Question: Here's what I want the end result to look like...

I am trying to use a GridBagLayout for this but not sure if its the right choice because it's coming out all over the place. I know I shouldn't write all my code in a single constructor but here's what I have so far...
'''
import javax.swing.*;
import javax.swing.border.Border;
import java.awt.*;
import java.awt.Font;
import java.awt.event.*;
import static java.lang.Math.*;
public class HomeStylePizza extends JFrame{
private static final int WIDTH = 500;
private static final int HEIGHT = 400;
//GUI components
private JLabel lblEachTopping, lblPizzaSize, lblPizzaType, lblWelcome, lblYourOrder;
private JButton btnProcessSelection;
private JCheckBox cbPepproni, cbSausage, cbMushrooms, cbPineapple, cbOnion, cbBellPepper;
private JRadioButton rbSmall, rbMedium, rbLarge, rbThinCrust, rbMediumCrust, rbPan;
private ButtonGroup grp1, grp2;
private JTextArea textArea;
private CalculateButtonHandler cbHandler;
public HomeStylePizza()
{
//Create new labels
lblEachTopping = new JLabel("Each Topping: $1.50");
lblPizzaSize = new JLabel("Pizza Size");
lblPizzaType = new JLabel("Pizza Type");
lblWelcome = new JLabel("Welcome to Home Style Pizza Shop");
lblYourOrder = new JLabel("Your order:");
//Create new buttons
btnProcessSelection = new JButton("Process Selection");
cbHandler = new CalculateButtonHandler();
btnProcessSelection.addActionListener(cbHandler);
//Create new JCheckBoxes
cbPepproni = new JCheckBox("Pepproni");
cbSausage = new JCheckBox("Sausage");
cbMushrooms = new JCheckBox("Mushrooms");
cbPineapple = new JCheckBox("Pineapple");
cbOnion = new JCheckBox("Onion");
cbBellPepper = new JCheckBox("Bell Pepper");
//Create radio buttons
rbSmall = new JRadioButton("Small: $6.50");
rbMedium = new JRadioButton("Medium: $8.50");
rbLarge = new JRadioButton("Large: $10.00");
rbThinCrust = new JRadioButton("Thin Crust");
rbMediumCrust = new JRadioButton("Medium Crust");
rbPan = new JRadioButton("Pan");
//Create new TextArea
textArea = new JTextArea(6, 10);
//Set title
setTitle("Pizza Shop");
//Create new font layout
Font font = new Font("New Times Roman", Font.BOLD, 18);
//get the container
Container pane = getContentPane();
JPanel thePanel = new JPanel();
thePanel.setLayout(new GridBagLayout());
//set the layout
pane.setLayout(new GridBagLayout());
GridBagConstraints gridConstraints = new GridBagConstraints();
gridConstraints.gridx = 1;
gridConstraints.gridy = 1;
gridConstraints.gridwidth = 1;
gridConstraints.gridheight = 1;
gridConstraints.weightx = 50;
gridConstraints.weighty = 100;
gridConstraints.insets = new Insets(5,5,5,5);
gridConstraints.anchor = GridBagConstraints.CENTER;
gridConstraints.fill = GridBagConstraints.BOTH;
//Place components in the pane
thePanel.add(lblWelcome, gridConstraints);
gridConstraints.anchor = GridBagConstraints.FIRST_LINE_START;
gridConstraints.gridwidth = 20;
gridConstraints.gridx = 15;
lblWelcome.setFont(new Font("New Times Roman", Font.BOLD, 18));
lblWelcome.setForeground(Color.RED);
//Create new vertical box and place a titled border around it
Box optionBox1 = Box.createVerticalBox();
optionBox1.setBorder(BorderFactory.createTitledBorder(null, "Toppings", 0, 0, new Font("times new roman", Font.PLAIN, 14), Color.RED));
//add components to optionBox1
optionBox1.add(lblEachTopping);
lblEachTopping.setForeground(Color.RED);
optionBox1.add(cbPepproni);
optionBox1.add(cbSausage);
optionBox1.add(cbMushrooms);
optionBox1.add(cbPineapple);
optionBox1.add(cbOnion);
optionBox1.add(cbBellPepper);
//add optionBox1 to WEST quadrant
thePanel.add(optionBox1, gridConstraints);
gridConstraints.anchor = GridBagConstraints.LINE_START;
gridConstraints.gridwidth = 1;
gridConstraints.gridx = 1;
gridConstraints.gridy = 10;
//Create new vertical box and place a titled border around it
Box optionBox2 = Box.createVerticalBox();
optionBox2.setBorder(BorderFactory.createTitledBorder(null, "Pizza Size", 0, 0, new Font("times new roman", Font.PLAIN, 14), Color.RED));
//Create new ButtonGroup
grp1 = new ButtonGroup();
//add components to optionBox2 and grp1
grp1.add(rbSmall);
grp1.add(rbMedium);
grp1.add(rbLarge);
optionBox2.add(rbSmall);
optionBox2.add(rbMedium);
optionBox2.add(rbLarge);
//add optionBox2 to CENTER
thePanel.add(optionBox2, gridConstraints);
gridConstraints.anchor = GridBagConstraints.CENTER;
gridConstraints.gridx = 3;
gridConstraints.gridy = 10;
Box btnBox = Box.createHorizontalBox();
btnBox.setBorder(BorderFactory.createEmptyBorder());
btnBox.add(btnProcessSelection);
thePanel.add(btnBox);
gridConstraints.anchor = GridBagConstraints.LAST_LINE_END;
gridConstraints.gridwidth = 5;
gridConstraints.gridx = 3;
gridConstraints.gridy = 12;
//Create new vertical box and place a titled border around it
Box optionBox3 = Box.createVerticalBox();
optionBox3.setBorder(BorderFactory.createTitledBorder(null, "Pizza Type", 0, 0, new Font("times new roman", Font.PLAIN, 14), Color.RED));
//Create new ButtonGroup
grp2 = new ButtonGroup();
//add components to optionBox2 and grp1
grp2.add(rbThinCrust);
grp2.add(rbMediumCrust);
grp2.add(rbPan);
optionBox3.add(rbThinCrust);
optionBox3.add(rbMediumCrust);
optionBox3.add(rbPan);
//add optionBox3 to EAST
thePanel.add(optionBox3, gridConstraints);
gridConstraints.anchor = GridBagConstraints.LINE_END;
gridConstraints.gridwidth = 1;
gridConstraints.gridx = 5;
gridConstraints.gridy = 10;
//Create box for lblYourOrder and textArea and
//add them to pane in SOUTH quadrant
Box orderBox = Box.createVerticalBox();
orderBox.setBorder(null);
orderBox.add(lblYourOrder);
orderBox.add(textArea);
thePanel.add(orderBox, gridConstraints);
gridConstraints.anchor = GridBagConstraints.LAST_LINE_START;
gridConstraints.gridwidth = 30;
gridConstraints.gridx = 1;
gridConstraints.gridy = 13;
pane.add(thePanel);
//set window size and display it
setSize(WIDTH, HEIGHT);
setVisible(true);
//Center frame
this.setLocationRelativeTo(null);
this.pack();
setDefaultCloseOperation(EXIT_ON_CLOSE);
}//End of constructor
public static void main(String[] args)
{
HomeStylePizza menuTest = new HomeStylePizza();
}//End of main
private class CalculateButtonHandler implements ActionListener
{
public void actionPerformed(ActionEvent e)
{
}
}
}//End of class
'''
Its a bit ugly and you can ignore most of my comments I've been changing things around trying to fix it. I was using a different layout.
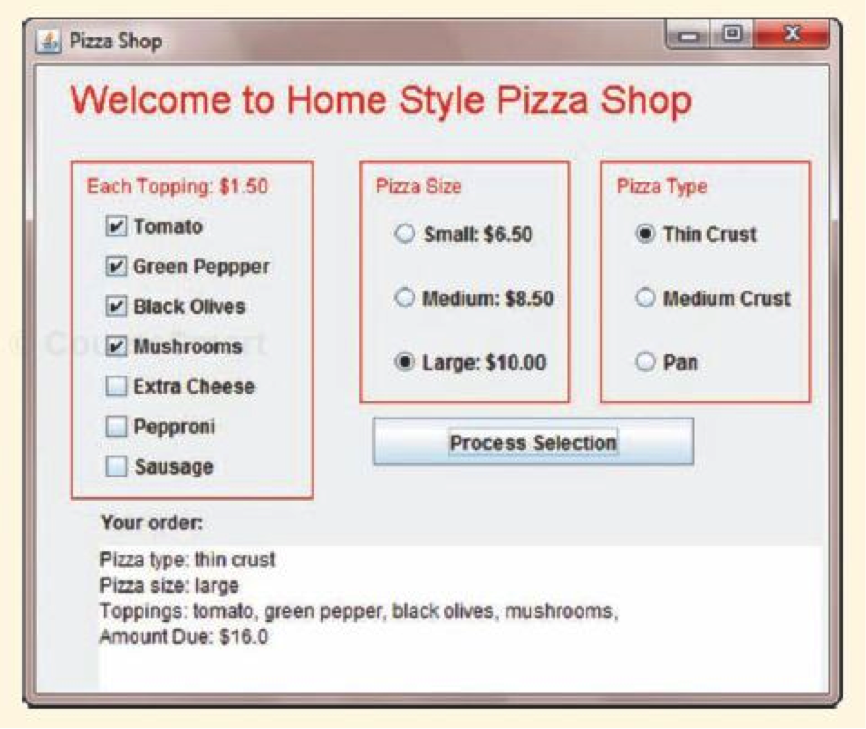
Answer: Edited: I went ahead and created the Pizza Shop GUI.

I used a combination of BorderLayouts and GridBagLayouts.
I grouped together the code to make it easier to follow. Grouping the code does not mean putting all of the JCheckBox initializations together. Grouping the code means that all of the elements that make up a JPanel are there, right next to each other. This way, you don't have to jump all over the code looking for the lines that define the JRadioButton rbMedium.
I used a separate GridBagConstraints for each Swing component to make it easier for me to debug the GUI.
I've left the action listener for you to code.
Here's the GUI code:
'''
package com.ggl.testing;
import java.awt.BorderLayout;
import java.awt.Color;
import java.awt.Component;
import java.awt.Container;
import java.awt.Font;
import java.awt.GridBagConstraints;
import java.awt.GridBagLayout;
import java.awt.GridLayout;
import java.awt.Insets;
import java.awt.event.ActionEvent;
import java.awt.event.ActionListener;
import javax.swing.BorderFactory;
import javax.swing.ButtonGroup;
import javax.swing.JButton;
import javax.swing.JCheckBox;
import javax.swing.JFrame;
import javax.swing.JLabel;
import javax.swing.JPanel;
import javax.swing.JRadioButton;
import javax.swing.JScrollPane;
import javax.swing.JTextArea;
import javax.swing.SwingUtilities;
import javax.swing.border.Border;
public class HomeStylePizza implements Runnable {
private static final Insets bottomInsets = new Insets(10, 10, 10, 10);
private static final Insets normalInsets = new Insets(10, 10, 0, 10);
// GUI components
private JCheckBox cbPepproni, cbSausage, cbMushrooms, cbPineapple, cbOnion,
cbBellPepper;
private JRadioButton rbSmall, rbMedium, rbLarge, rbThinCrust,
rbMediumCrust, rbPan;
private JTextArea textArea;
public static void main(String[] args) {
SwingUtilities.invokeLater(new HomeStylePizza());
} // End of main
@Override
public void run() {
JFrame frame = new JFrame("Pizza Shop");
frame.setDefaultCloseOperation(JFrame.EXIT_ON_CLOSE);
frame.setLocationByPlatform(true);
JPanel mainPanel = new JPanel();
mainPanel.setLayout(new GridBagLayout());
int gridy = 0;
addComponent(mainPanel, createTitlePanel(), 0, gridy++, 2, 1,
normalInsets, GridBagConstraints.LINE_START,
GridBagConstraints.HORIZONTAL);
addComponent(mainPanel, createToppingPanel(), 0, gridy, 1, 1,
normalInsets, GridBagConstraints.LINE_START,
GridBagConstraints.HORIZONTAL);
JPanel eastPanel = new JPanel();
eastPanel.setLayout(new BorderLayout());
eastPanel.add(createSizePanel(), BorderLayout.WEST);
eastPanel.add(new JLabel(" "), BorderLayout.CENTER);
eastPanel.add(createTypePanel(), BorderLayout.EAST);
eastPanel.add(createButtonPanel(), BorderLayout.SOUTH);
addComponent(mainPanel, eastPanel, 1, gridy++, 1, 1, normalInsets,
GridBagConstraints.LINE_START, GridBagConstraints.HORIZONTAL);
addComponent(mainPanel, createTextAreaPanel(), 0, gridy++, 2, 1,
bottomInsets, GridBagConstraints.LINE_START,
GridBagConstraints.HORIZONTAL);
frame.add(mainPanel);
frame.pack();
frame.setVisible(true);
}
private JPanel createTitlePanel() {
JPanel panel = new JPanel();
JLabel lblWelcome = new JLabel("Welcome to Home Style Pizza Shop");
Font titleFont = lblWelcome.getFont().deriveFont(20F);
lblWelcome.setFont(titleFont);
lblWelcome.setForeground(Color.RED);
panel.add(lblWelcome);
return panel;
}
private JPanel createToppingPanel() {
Border redBorder = BorderFactory.createLineBorder(Color.RED, 2);
Border emptyBorder = BorderFactory.createEmptyBorder(4, 10, 4, 10);
JPanel panel = new JPanel();
panel.setBorder(BorderFactory.createCompoundBorder(redBorder,
emptyBorder));
panel.setLayout(new GridLayout(0, 1));
JLabel lblEachTopping = new JLabel("Each Topping: $1.50");
lblEachTopping.setForeground(Color.RED);
panel.add(lblEachTopping);
cbPepproni = new JCheckBox("Pepperoni");
cbSausage = new JCheckBox("Sausage");
cbMushrooms = new JCheckBox("Mushrooms");
cbPineapple = new JCheckBox("Pineapple");
cbOnion = new JCheckBox("Onion");
cbBellPepper = new JCheckBox("Bell Pepper");
// add components to optionBox1
panel.add(cbPepproni);
panel.add(cbSausage);
panel.add(cbMushrooms);
panel.add(cbPineapple);
panel.add(cbOnion);
panel.add(cbBellPepper);
return panel;
}
private JPanel createSizePanel() {
Border redBorder = BorderFactory.createLineBorder(Color.RED, 2);
Border emptyBorder = BorderFactory.createEmptyBorder(4, 10, 4, 10);
JPanel panel = new JPanel();
panel.setBorder(BorderFactory.createCompoundBorder(redBorder,
emptyBorder));
panel.setLayout(new GridLayout(0, 1));
JLabel lblPizzaSize = new JLabel("Pizza Size");
lblPizzaSize.setForeground(Color.RED);
panel.add(lblPizzaSize);
rbSmall = new JRadioButton("Small: $6.50");
rbMedium = new JRadioButton("Medium: $8.50");
rbLarge = new JRadioButton("Large: $10.00");
// Create new ButtonGroup
ButtonGroup group = new ButtonGroup();
group.add(rbSmall);
group.add(rbMedium);
group.add(rbLarge);
panel.add(rbSmall);
panel.add(rbMedium);
panel.add(rbLarge);
return panel;
}
private JPanel createTypePanel() {
Border redBorder = BorderFactory.createLineBorder(Color.RED, 2);
Border emptyBorder = BorderFactory.createEmptyBorder(4, 10, 4, 10);
JPanel panel = new JPanel();
panel.setBorder(BorderFactory.createCompoundBorder(redBorder,
emptyBorder));
panel.setLayout(new GridLayout(0, 1));
JLabel lblPizzaType = new JLabel("Pizza Type");
lblPizzaType.setForeground(Color.RED);
panel.add(lblPizzaType);
rbThinCrust = new JRadioButton("Thin Crust");
rbMediumCrust = new JRadioButton("Medium Crust");
rbPan = new JRadioButton("Pan");
// Create new ButtonGroup
ButtonGroup group = new ButtonGroup();
// add components to optionBox2 and grp1
group.add(rbThinCrust);
group.add(rbMediumCrust);
group.add(rbPan);
panel.add(rbThinCrust);
panel.add(rbMediumCrust);
panel.add(rbPan);
return panel;
}
private JPanel createButtonPanel() {
JPanel panel = new JPanel();
JButton btnProcessSelection = new JButton("Process Selection");
btnProcessSelection.addActionListener(new CalculateButtonHandler());
panel.add(btnProcessSelection);
return panel;
}
private JPanel createTextAreaPanel() {
JPanel panel = new JPanel();
panel.setLayout(new BorderLayout());
JLabel lblYourOrder = new JLabel("Your order:");
panel.add(lblYourOrder, BorderLayout.NORTH);
textArea = new JTextArea(6, 12);
JScrollPane scrollPane = new JScrollPane(textArea);
panel.add(scrollPane, BorderLayout.CENTER);
return panel;
}
private void addComponent(Container container, Component component,
int gridx, int gridy, int gridwidth, int gridheight, Insets insets,
int anchor, int fill) {
GridBagConstraints gbc = new GridBagConstraints(gridx, gridy,
gridwidth, gridheight, 1.0D, 1.0D, anchor, fill, insets, 0, 0);
container.add(component, gbc);
}
private class CalculateButtonHandler implements ActionListener {
public void actionPerformed(ActionEvent event) {
}
}
} // End of HomeStylePizza class
'''